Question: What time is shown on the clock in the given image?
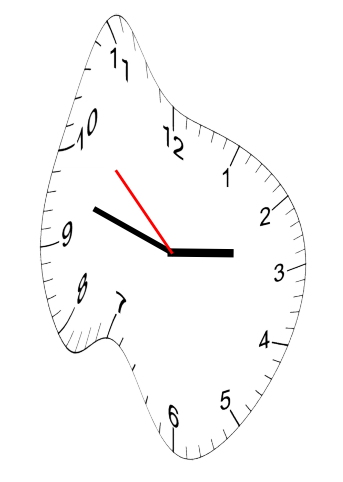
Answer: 02:47:52